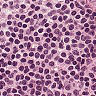
Metastatic tissue present: no